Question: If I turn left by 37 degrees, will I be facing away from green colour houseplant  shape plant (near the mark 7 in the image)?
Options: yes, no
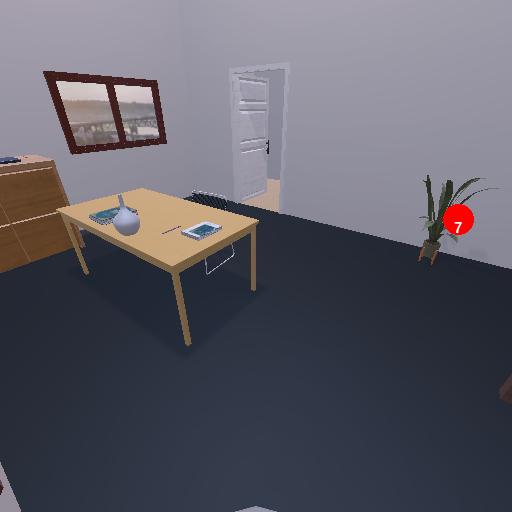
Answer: yes